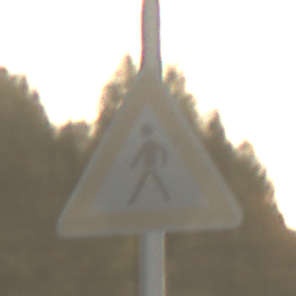
Verkehrszeichen: FussgaengerRechts
Umgebung: Outdoor, Nature
Tageszeit: SunriseSunset
Wetter: PartlyCloudy
Licht: Natural
Jahreszeit: NotSpecified
Kontrast: LowContrast